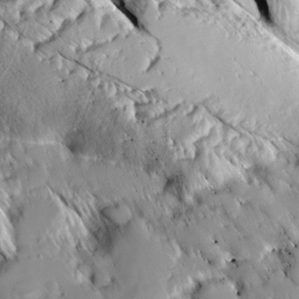
Label: non_frost